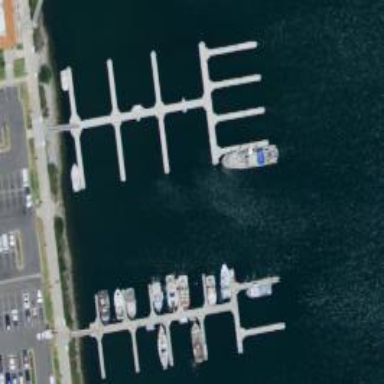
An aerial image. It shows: Man-made pier.